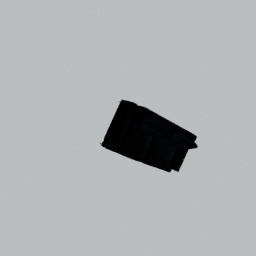
Label: furniture